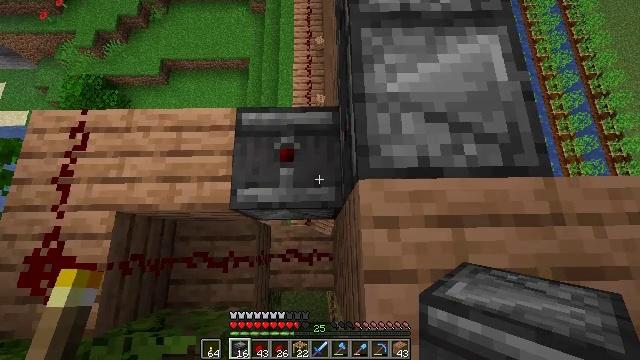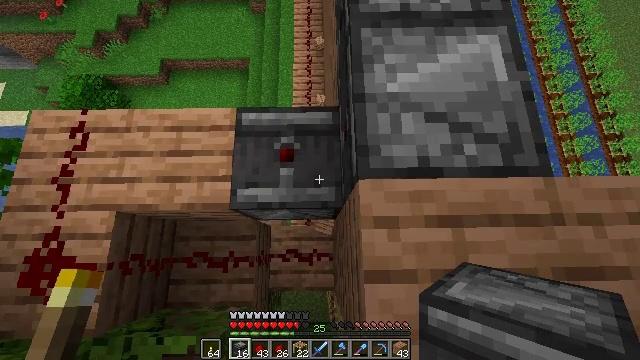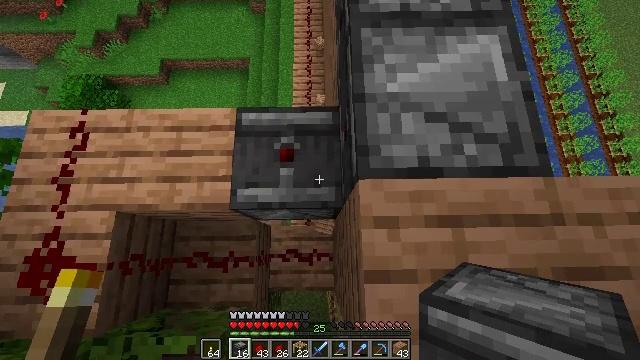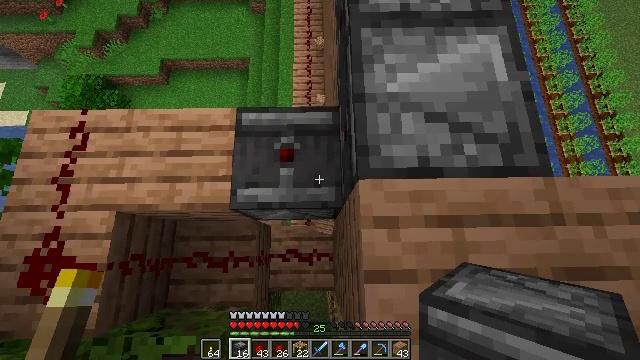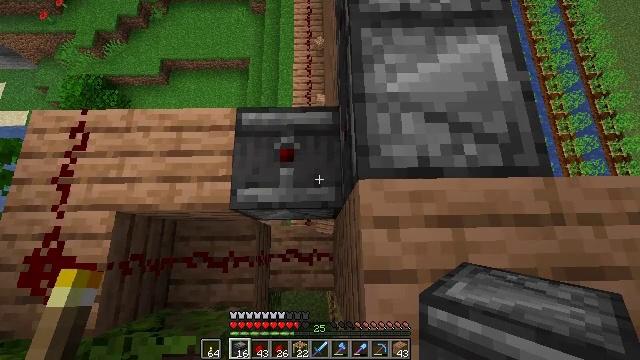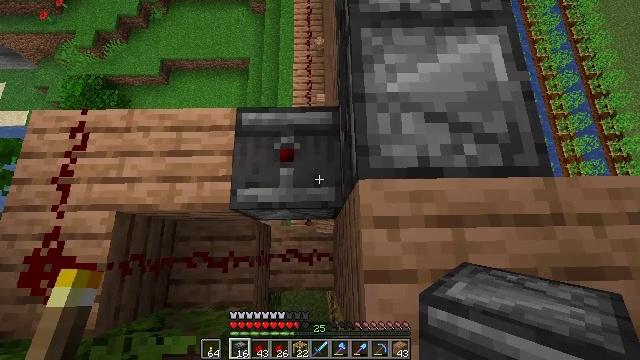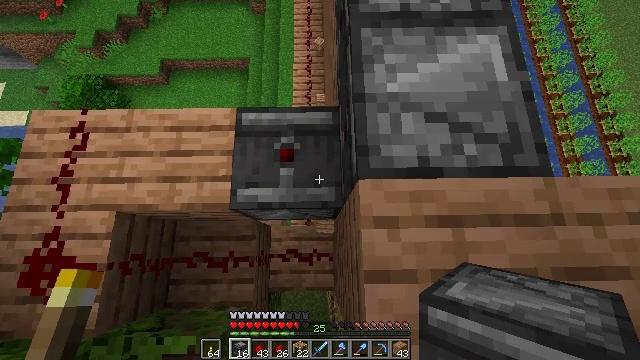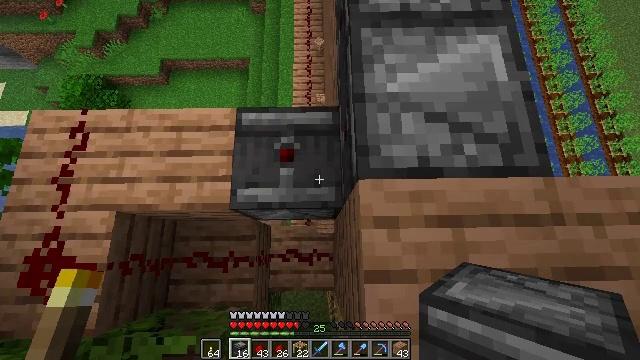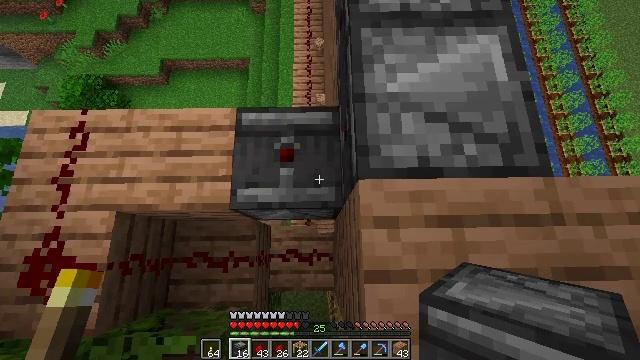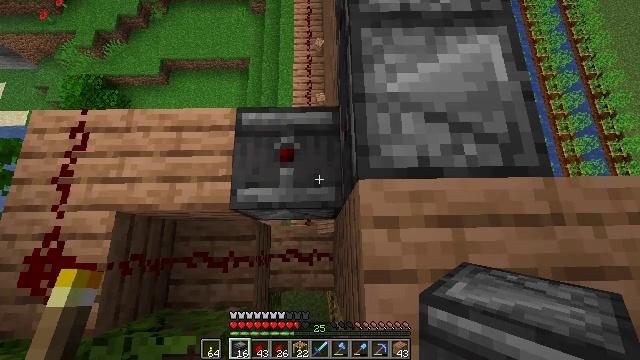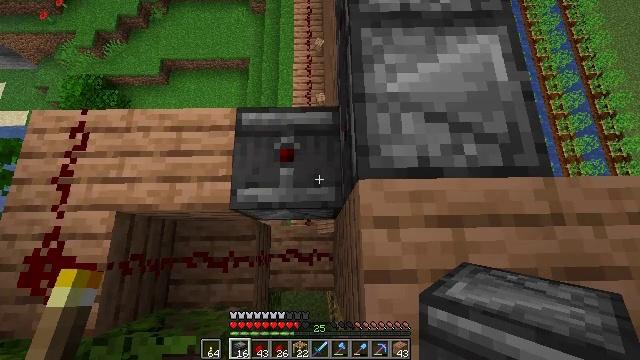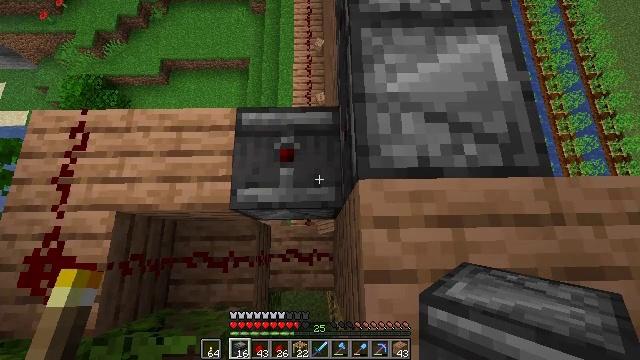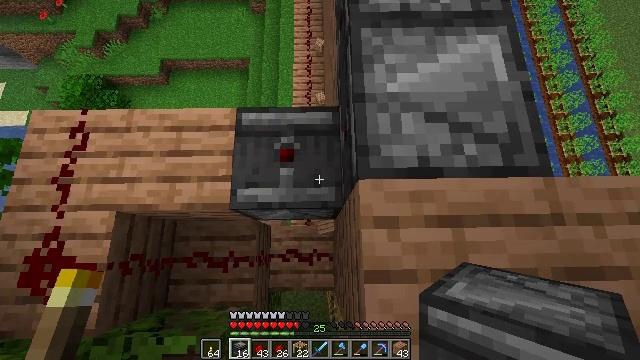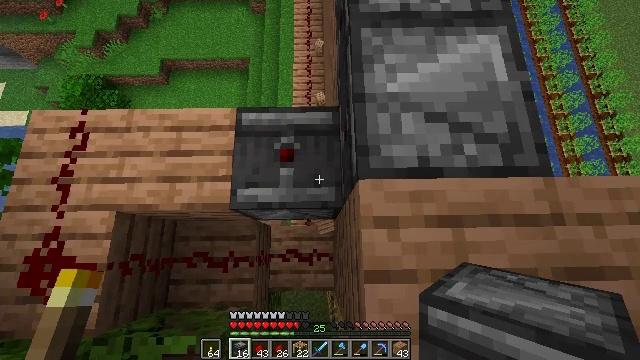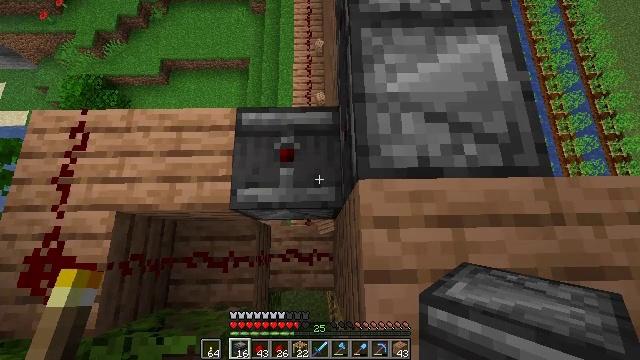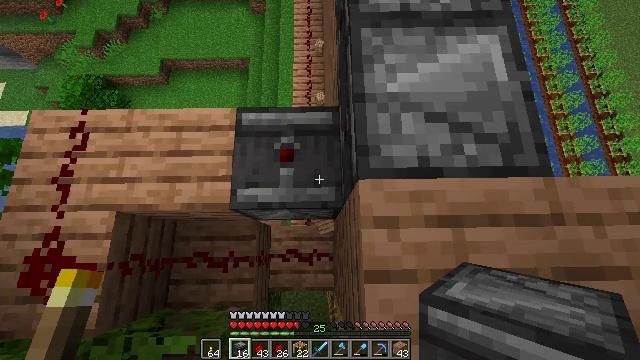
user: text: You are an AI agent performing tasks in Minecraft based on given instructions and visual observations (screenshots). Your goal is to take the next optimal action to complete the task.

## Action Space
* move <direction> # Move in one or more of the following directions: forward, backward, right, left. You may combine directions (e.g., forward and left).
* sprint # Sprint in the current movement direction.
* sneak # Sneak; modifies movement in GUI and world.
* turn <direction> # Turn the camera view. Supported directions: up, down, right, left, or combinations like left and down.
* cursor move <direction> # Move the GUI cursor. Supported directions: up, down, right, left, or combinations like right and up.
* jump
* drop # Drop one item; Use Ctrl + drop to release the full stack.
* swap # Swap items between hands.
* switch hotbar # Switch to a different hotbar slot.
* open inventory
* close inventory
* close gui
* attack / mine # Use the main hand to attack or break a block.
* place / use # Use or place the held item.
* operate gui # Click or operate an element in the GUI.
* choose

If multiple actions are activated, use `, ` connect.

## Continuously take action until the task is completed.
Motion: motion action
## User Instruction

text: Get observer for redstone contraptions.
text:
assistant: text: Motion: sneak
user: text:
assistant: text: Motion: sneak
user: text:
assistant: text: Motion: sneak
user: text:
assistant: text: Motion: sneak
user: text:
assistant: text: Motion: sneak
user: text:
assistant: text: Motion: sneak
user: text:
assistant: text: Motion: sneak
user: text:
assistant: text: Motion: sneak
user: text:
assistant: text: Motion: sneak
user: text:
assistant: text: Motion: sneak
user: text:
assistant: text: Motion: sneak
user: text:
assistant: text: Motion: sneak
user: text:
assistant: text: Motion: sneak
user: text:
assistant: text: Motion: sneak
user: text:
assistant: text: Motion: sneak
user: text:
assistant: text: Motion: sneak
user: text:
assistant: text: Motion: sneak
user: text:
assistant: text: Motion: sneak
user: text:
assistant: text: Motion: sneak
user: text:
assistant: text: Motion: sneak
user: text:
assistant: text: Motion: sneak
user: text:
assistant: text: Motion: sneak
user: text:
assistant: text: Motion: sneak
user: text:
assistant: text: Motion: sneak
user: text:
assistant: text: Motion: sneak
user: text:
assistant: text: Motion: sneak
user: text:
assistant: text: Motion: sneak
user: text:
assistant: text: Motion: sneak
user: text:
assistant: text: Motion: sneak
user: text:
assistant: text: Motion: sneak